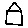
Label: house